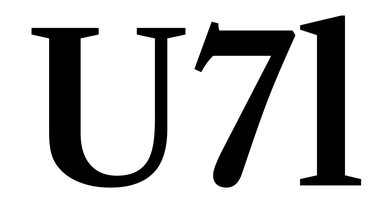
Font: LibreCaslonText_SemiBold